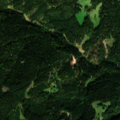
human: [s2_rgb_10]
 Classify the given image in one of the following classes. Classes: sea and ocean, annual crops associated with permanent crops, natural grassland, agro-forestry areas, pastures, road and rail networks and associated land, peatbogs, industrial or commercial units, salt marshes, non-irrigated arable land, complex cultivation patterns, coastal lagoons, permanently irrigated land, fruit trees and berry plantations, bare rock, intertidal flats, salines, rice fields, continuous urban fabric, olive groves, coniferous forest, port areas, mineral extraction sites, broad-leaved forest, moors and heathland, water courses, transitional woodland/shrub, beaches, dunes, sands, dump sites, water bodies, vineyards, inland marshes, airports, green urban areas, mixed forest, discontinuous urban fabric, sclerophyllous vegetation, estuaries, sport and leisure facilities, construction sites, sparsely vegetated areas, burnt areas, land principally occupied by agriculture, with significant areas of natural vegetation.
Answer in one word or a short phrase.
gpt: pastures, coniferous forest, mixed forest